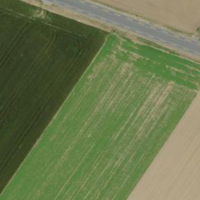
EUNIS habitat code: 52
Species observed at this site:
Corvus frugilegus